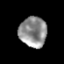
Tissue: prostate
Cell type: Epithelial cells
Senescence score: 0.3299
Nuclear area (px): 822
Mean DAPI intensity: 142.49